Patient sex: F
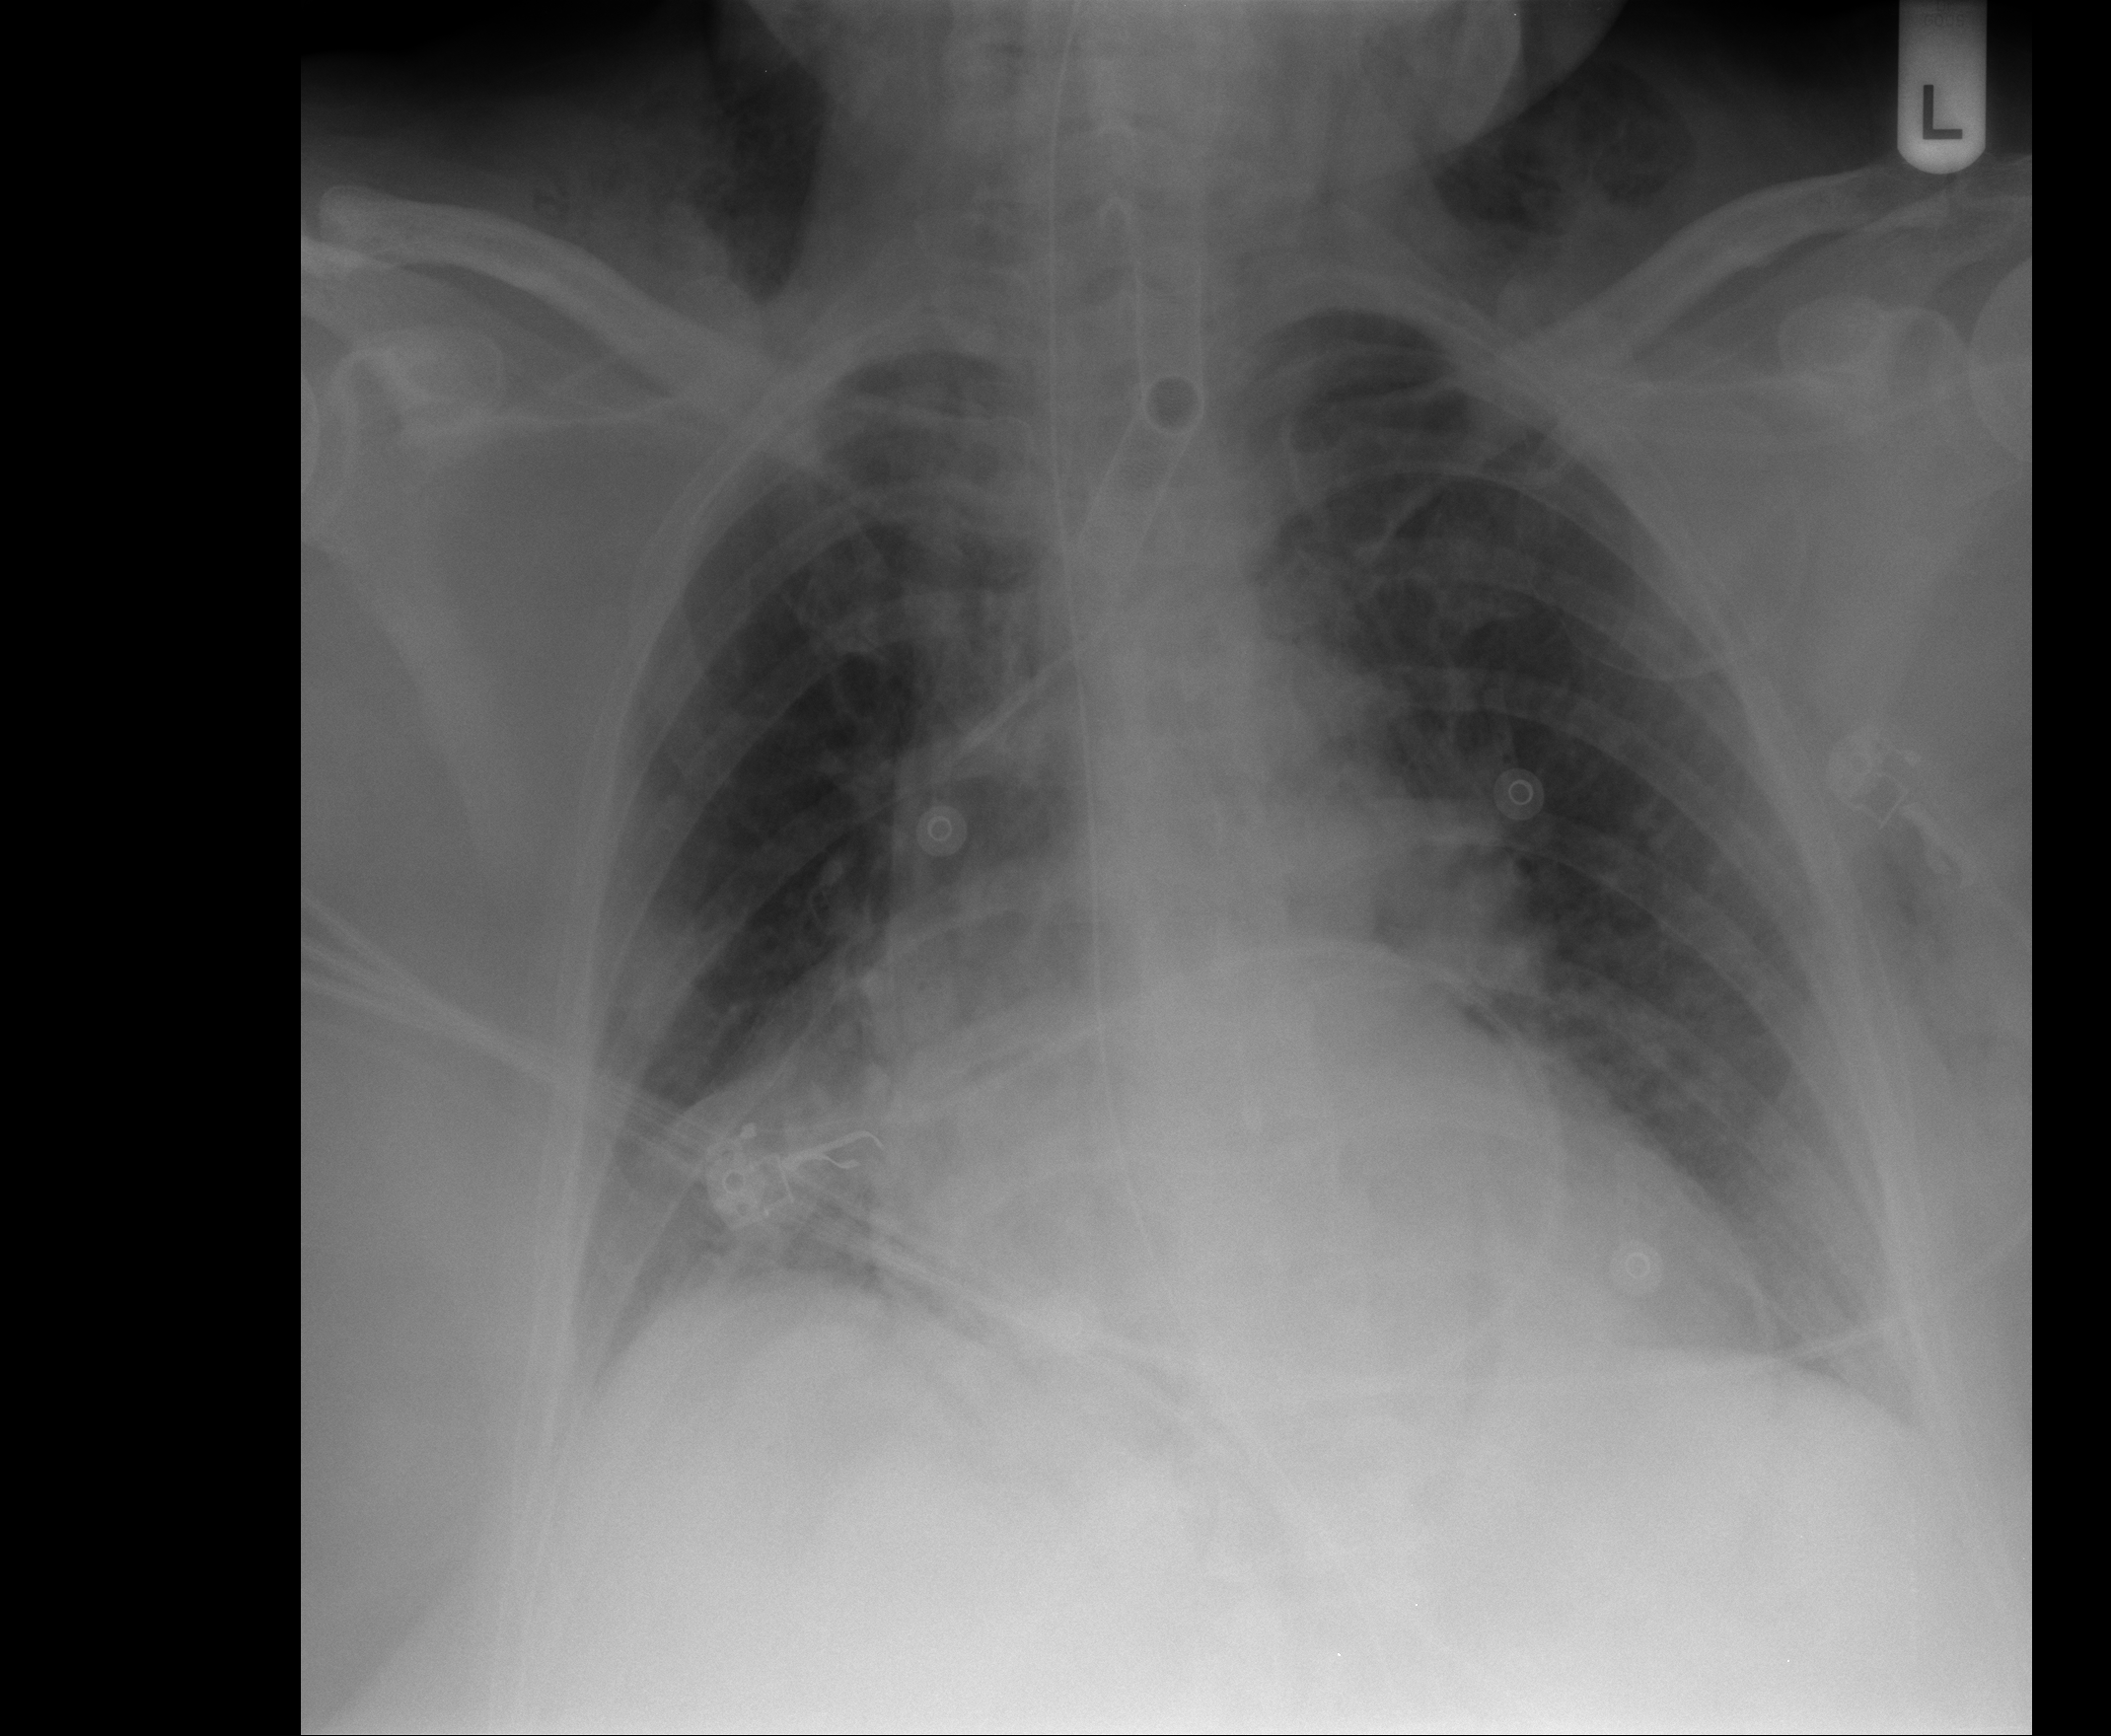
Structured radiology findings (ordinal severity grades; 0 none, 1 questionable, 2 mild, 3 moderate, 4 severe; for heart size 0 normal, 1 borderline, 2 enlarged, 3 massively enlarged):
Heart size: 2
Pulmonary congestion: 0
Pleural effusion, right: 0
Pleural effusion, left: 0
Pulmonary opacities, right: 0
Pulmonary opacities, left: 0
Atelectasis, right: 2
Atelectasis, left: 2